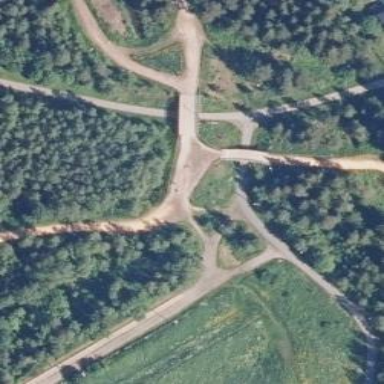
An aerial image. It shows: Nordic path track suitable for leisure activities.